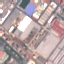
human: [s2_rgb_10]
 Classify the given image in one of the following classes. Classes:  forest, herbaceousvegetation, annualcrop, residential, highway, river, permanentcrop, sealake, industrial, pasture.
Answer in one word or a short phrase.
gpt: Industrial